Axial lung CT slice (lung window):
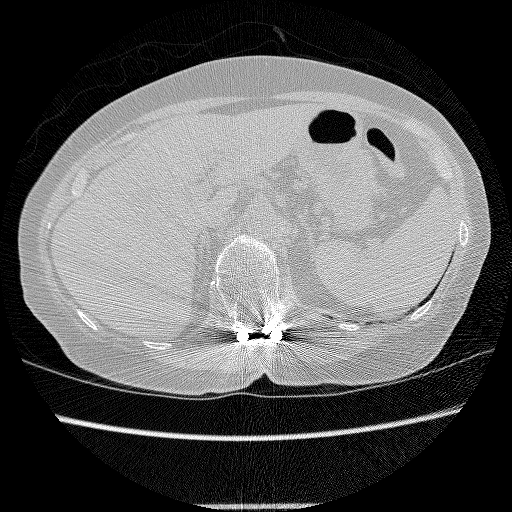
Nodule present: no